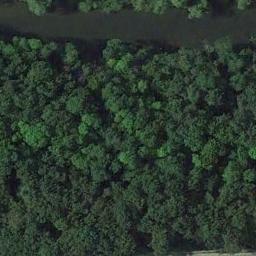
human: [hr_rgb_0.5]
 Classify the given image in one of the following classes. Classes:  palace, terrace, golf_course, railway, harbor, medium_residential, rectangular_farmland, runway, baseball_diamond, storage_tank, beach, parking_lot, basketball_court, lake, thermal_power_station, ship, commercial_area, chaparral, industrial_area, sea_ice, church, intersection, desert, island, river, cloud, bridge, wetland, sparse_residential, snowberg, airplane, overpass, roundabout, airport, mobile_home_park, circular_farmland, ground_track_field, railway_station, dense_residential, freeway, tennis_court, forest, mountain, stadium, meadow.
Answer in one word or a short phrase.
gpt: forest